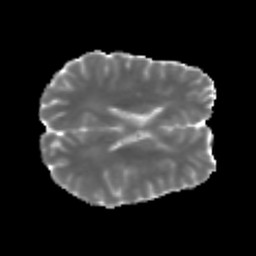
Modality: MD
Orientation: axial
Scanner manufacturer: siemens
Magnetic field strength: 3 T
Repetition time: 3.6 s
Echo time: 0.092 s